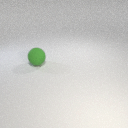
large green rubber sphere